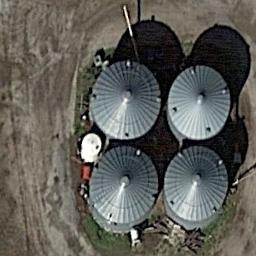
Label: storage_tank